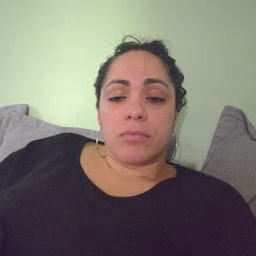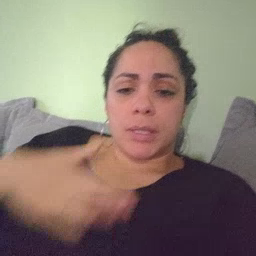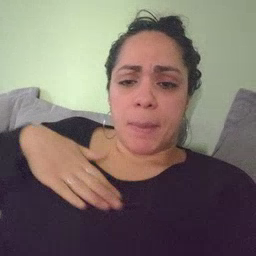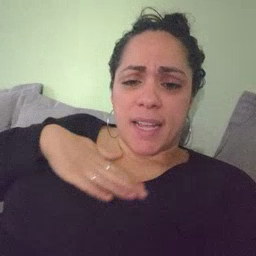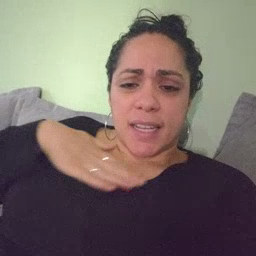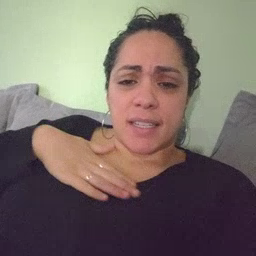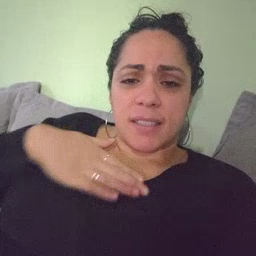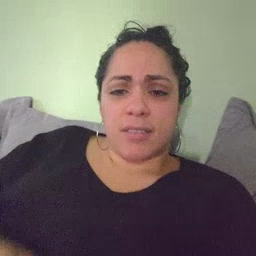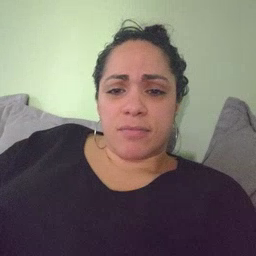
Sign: please